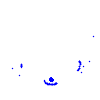
Particle: electron